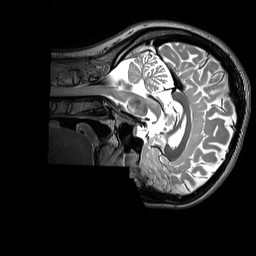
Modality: T2w
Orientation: sagittal
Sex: female
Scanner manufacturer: siemens
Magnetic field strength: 3 T
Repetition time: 3.2 s
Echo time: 0.409 s